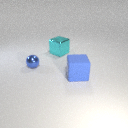
large blue rubber cube in front of large cyan metal cube